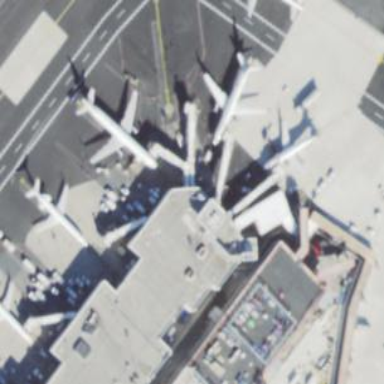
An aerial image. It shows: Airport gate.